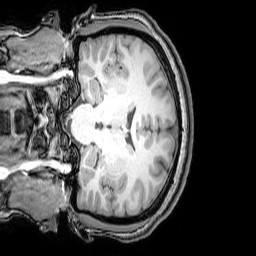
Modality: T1w
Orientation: coronal
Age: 26
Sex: female
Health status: healthy
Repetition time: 0.081 s
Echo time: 0.037 s